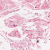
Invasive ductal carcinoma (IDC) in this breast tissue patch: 0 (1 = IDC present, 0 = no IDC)